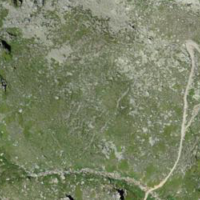
EUNIS habitat code: 31
Species observed at this site:
Saxifraga paniculata